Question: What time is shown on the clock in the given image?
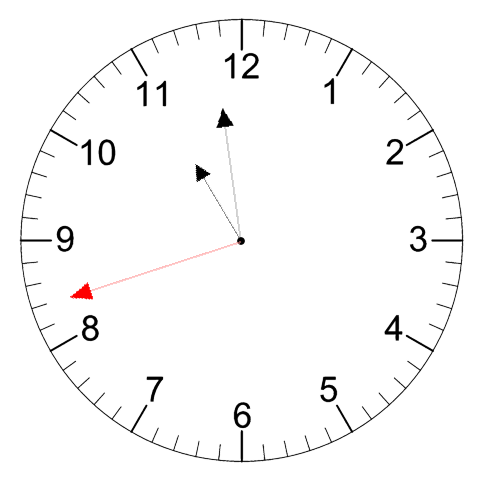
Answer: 10:58:42